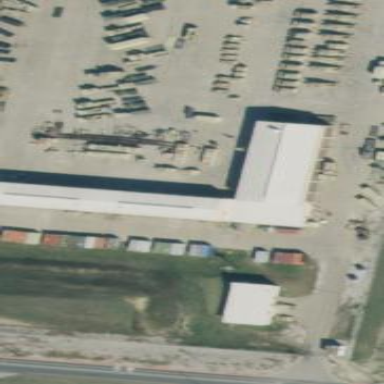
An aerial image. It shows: Garage building.